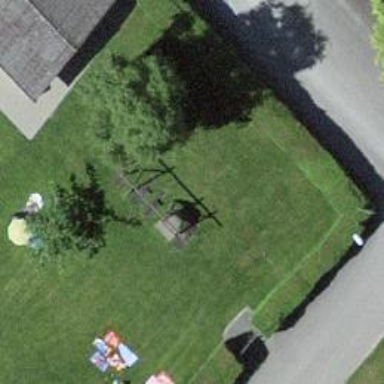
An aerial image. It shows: Playground featuring swings.